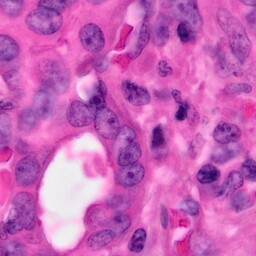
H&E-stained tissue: Pancreatic